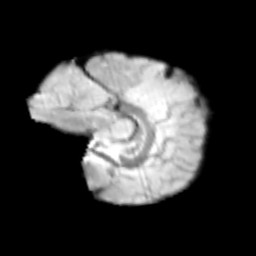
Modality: T2w
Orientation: sagittal
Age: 9
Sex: male
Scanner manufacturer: siemens
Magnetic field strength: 3 T
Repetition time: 3.8 s
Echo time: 0.07 s